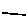
Label: line